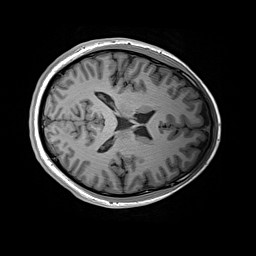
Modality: T1w
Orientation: axial
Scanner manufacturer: siemens
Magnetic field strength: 3 T
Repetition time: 2.2 s
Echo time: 0.00244 s